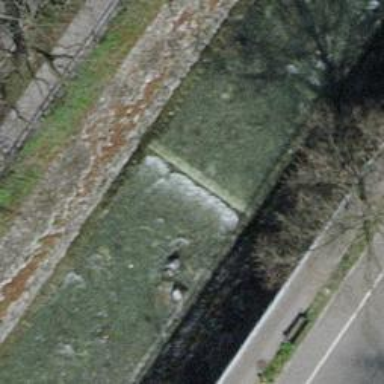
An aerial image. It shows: Weir in waterway.